Question: I'm working right now on a project, and I can't find a solution for my problem.
So here is my problem: I have a JFrame, then I add a container JPanel, and I add 2 other JPanel to this container panel , first panel (InputPanel) is for user input, second panel (Board) for displaying the specified algorithm based on the user input.
But the displayed algorithm is too large, so I thought I will add a JScrollPane to the DisplayPanel, but it didn't worked like I thought it would have. Here is a picture, the red rectangle is the area what changed after I added the JScollPane:
Notice that at my Board class I override the paintComponent(Graphics g) to draw the algorithm.
My code in the main frame:
'''
container = new JPanel();
container.setLayout(new BorderLayout());
board = new Board();
container.add(board, BorderLayout.CENTER);
inputPanel = new InputPanel(board);
container.add(inputPanel, BorderLayout.SOUTH);
pane = new JScrollPane(board);
pane.setViewportView(board);
pane.setPreferredSize(new Dimension(700, 0));
container.add(pane, BorderLayout.WEST);
add(container);
'''
My initial plan was to add a horizontal scrollpane to the Board panel. Can somebody post an example code, or point out for my problem pls?
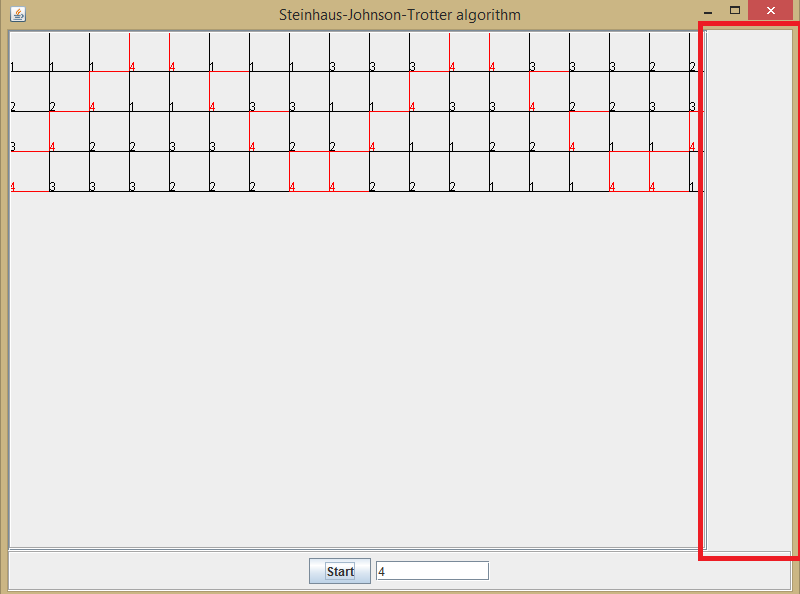
Answer: You added the board twice to container. Add the JScrollPane to the center of container, and continue to pass board to the constructor of your JScrollPane. Don't add the board individually to the container if you want to add it via a JScrollPane.